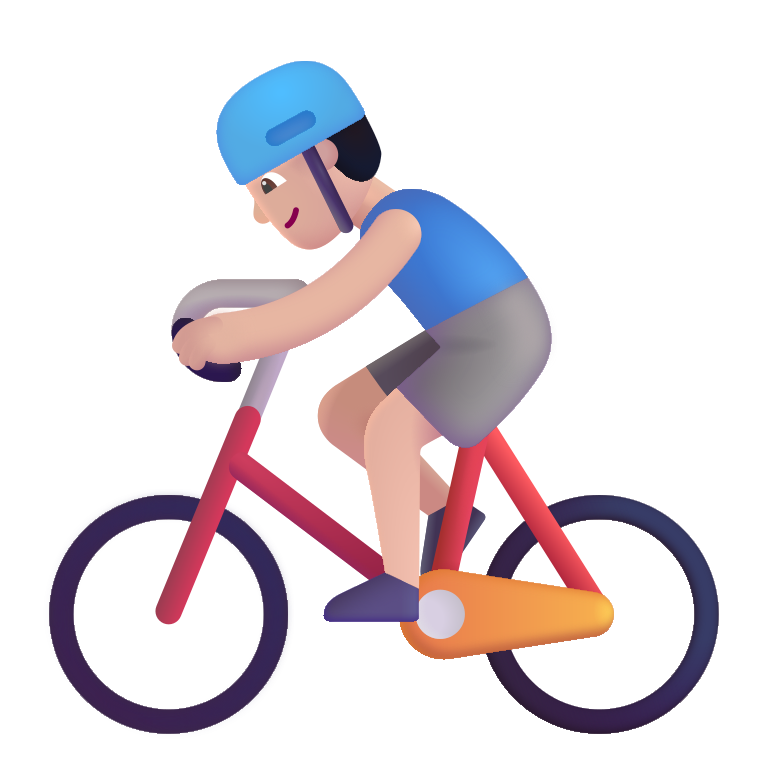
man biking color light